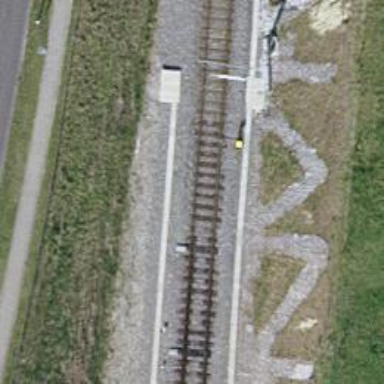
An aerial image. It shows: Railway switch.